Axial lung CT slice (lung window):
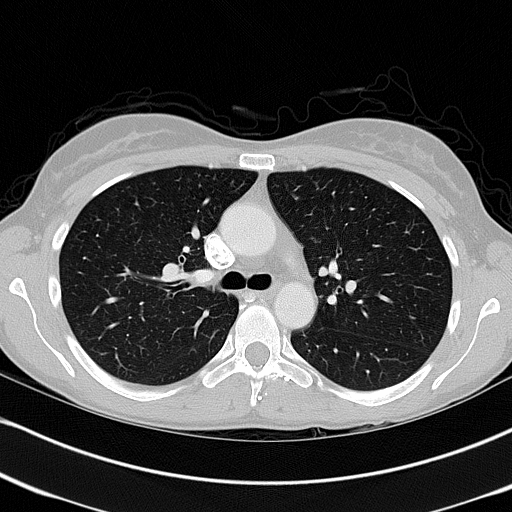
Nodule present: no